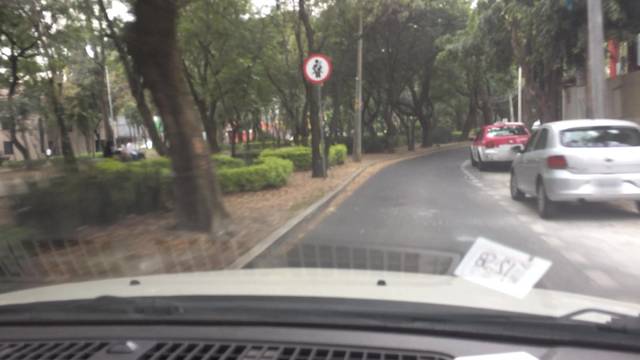
Region: Mexico
Coordinates: 19.352, -99.182